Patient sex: M
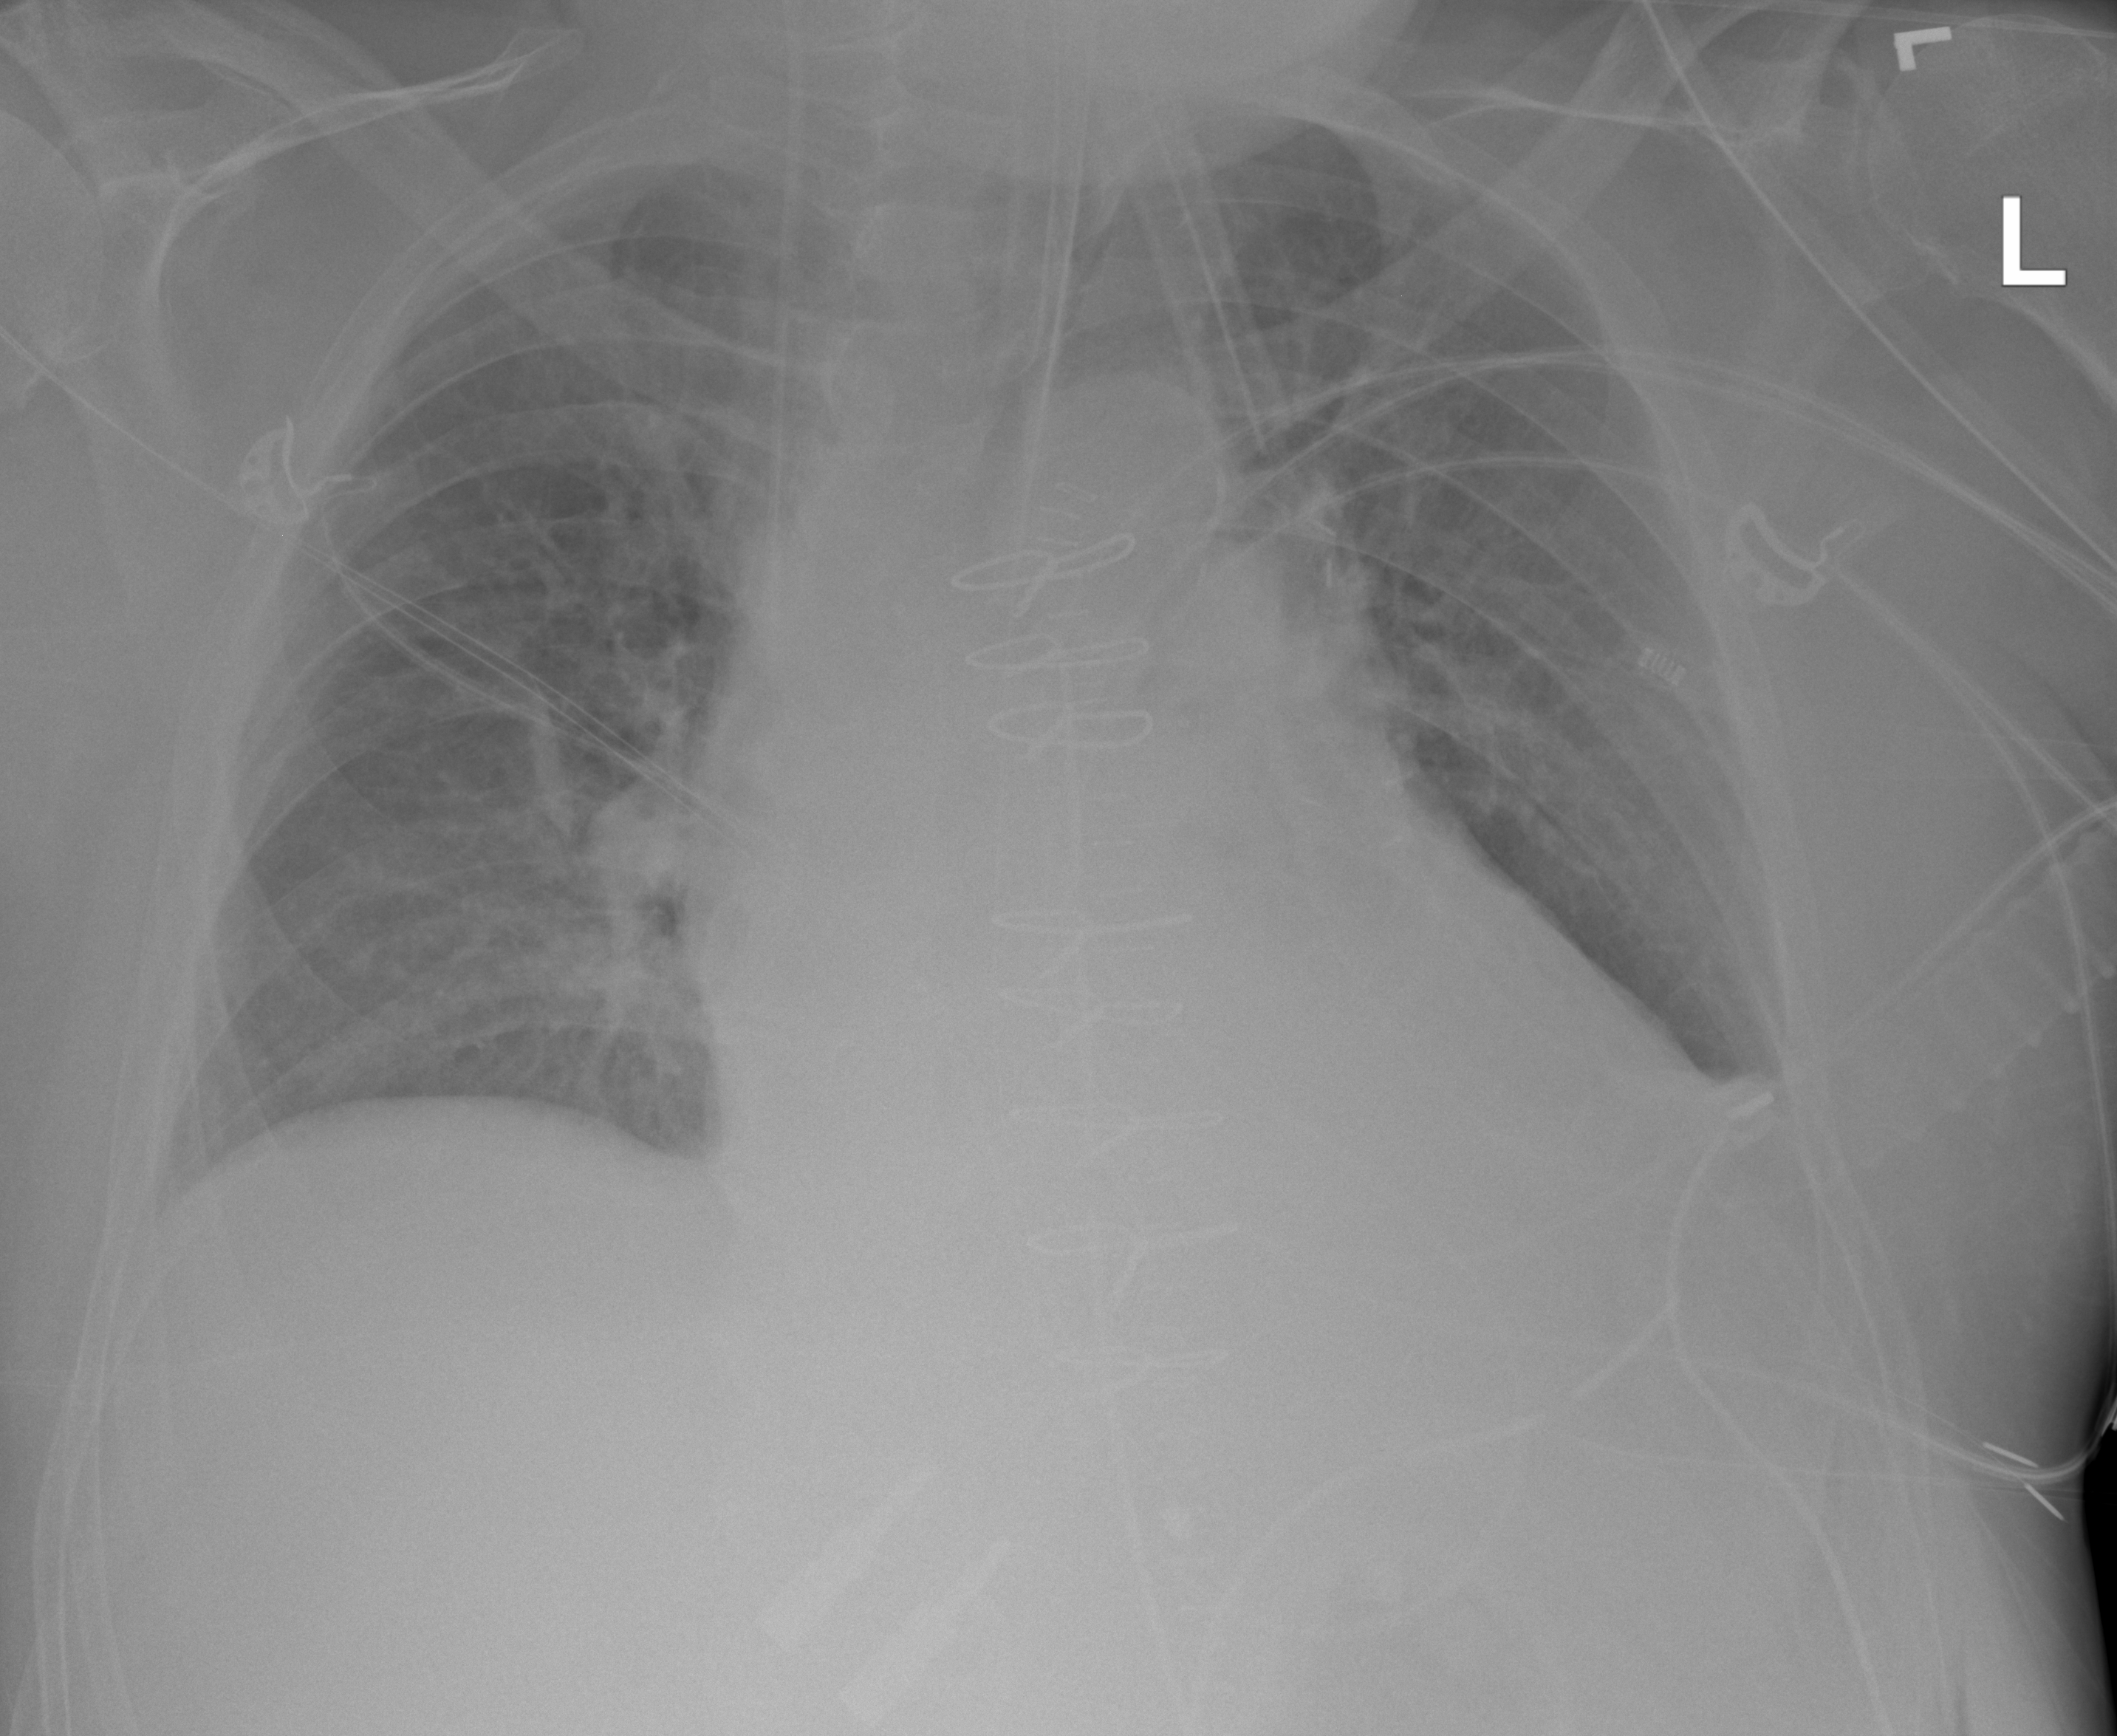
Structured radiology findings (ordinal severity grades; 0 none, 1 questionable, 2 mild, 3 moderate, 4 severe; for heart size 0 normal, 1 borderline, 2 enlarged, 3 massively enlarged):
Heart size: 2
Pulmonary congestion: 2
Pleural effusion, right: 0
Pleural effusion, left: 2
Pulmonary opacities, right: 0
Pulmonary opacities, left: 0
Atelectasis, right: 0
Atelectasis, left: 0